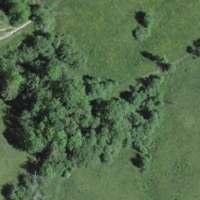
EUNIS habitat code: 24
Species observed at this site:
Geum rivale